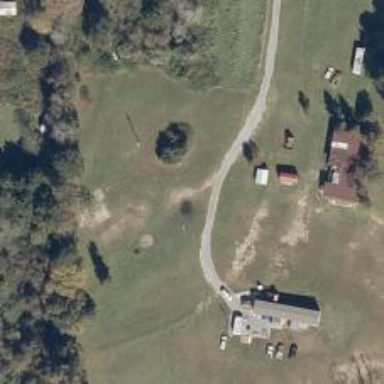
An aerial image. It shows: Driveway leading to service road.